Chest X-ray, AP view. Patient: 56 years old, sex M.
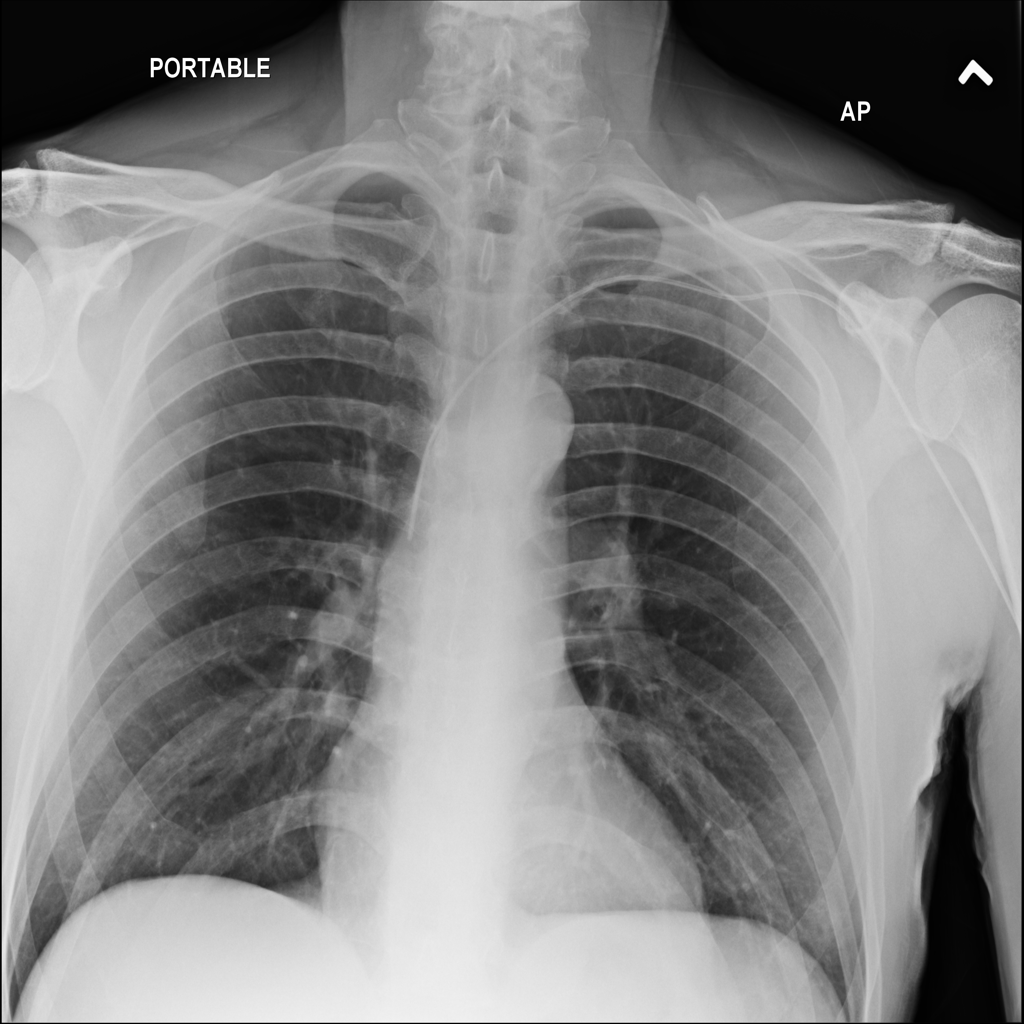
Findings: No Finding